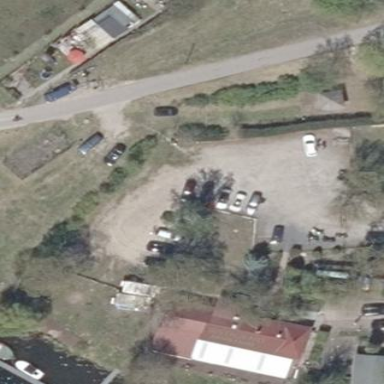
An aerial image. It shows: Parking area with surface.